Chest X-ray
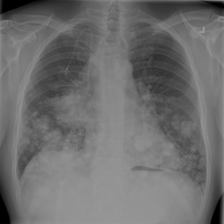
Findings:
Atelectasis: negative
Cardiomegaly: negative
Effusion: negative
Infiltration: negative
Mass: positive
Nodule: positive
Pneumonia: negative
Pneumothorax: negative
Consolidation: negative
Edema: negative
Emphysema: negative
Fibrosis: negative
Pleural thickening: negative
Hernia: negative